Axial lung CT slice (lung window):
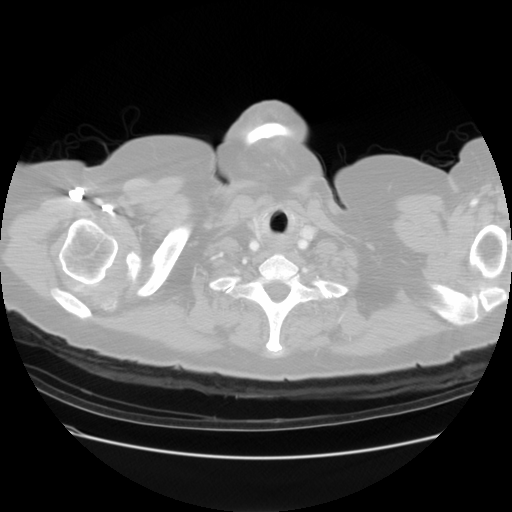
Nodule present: no